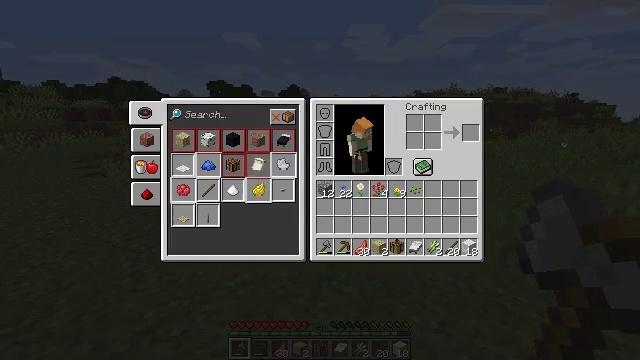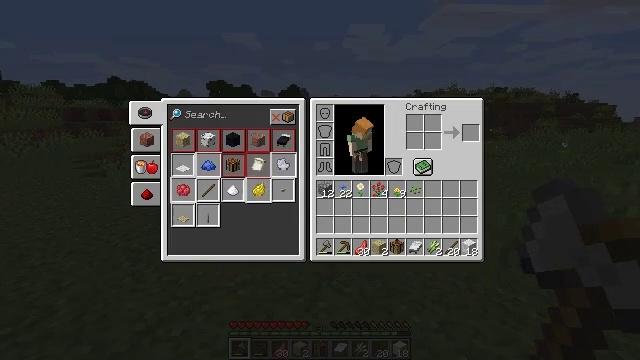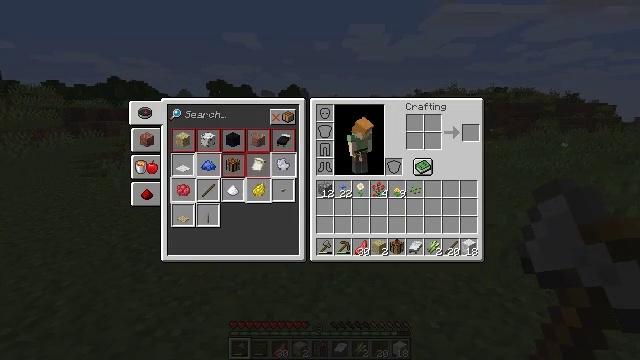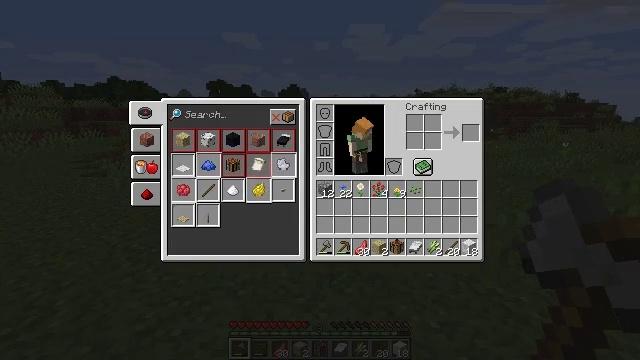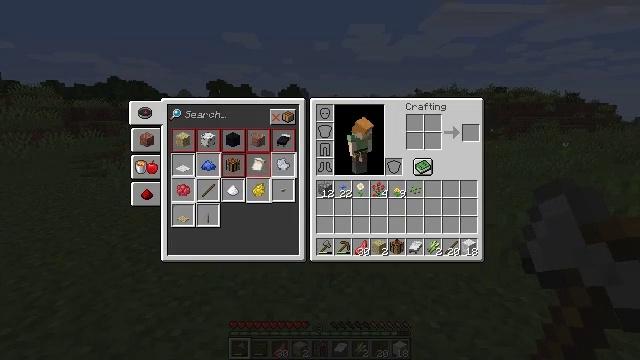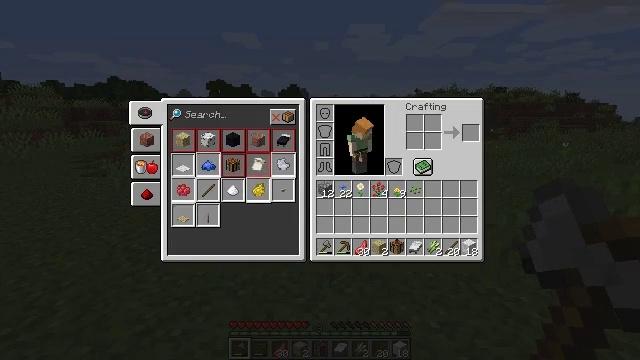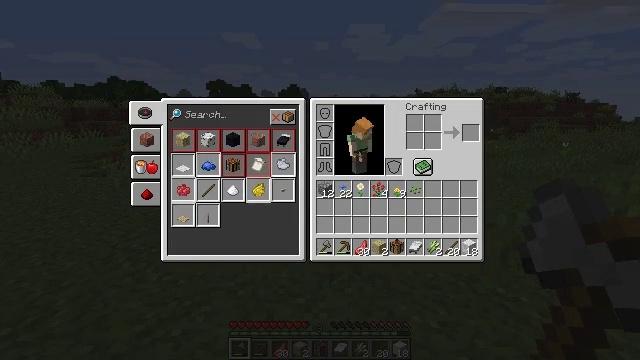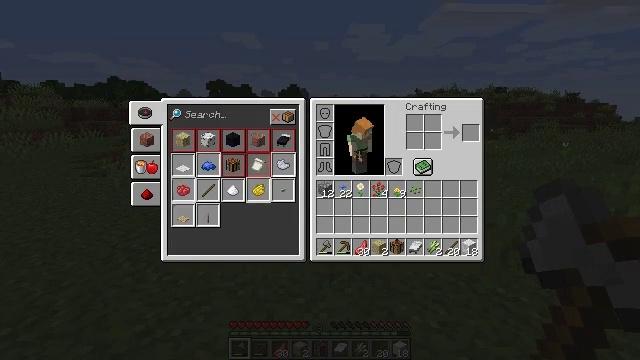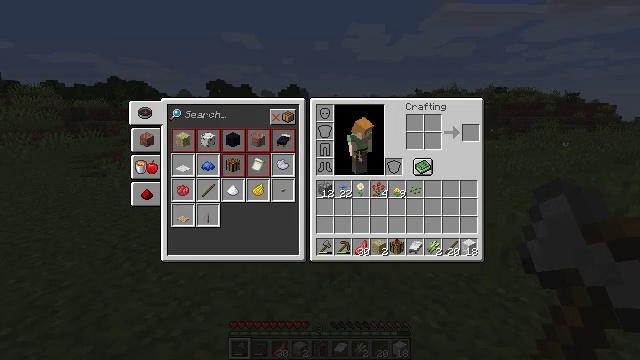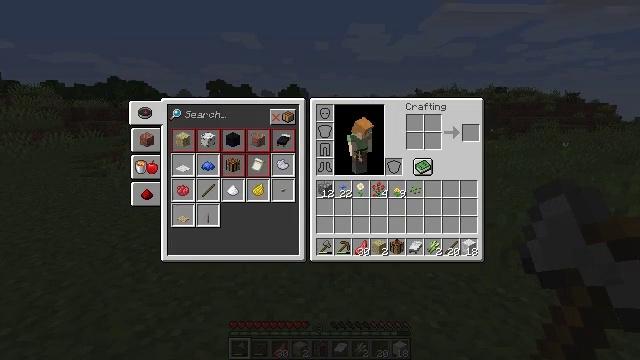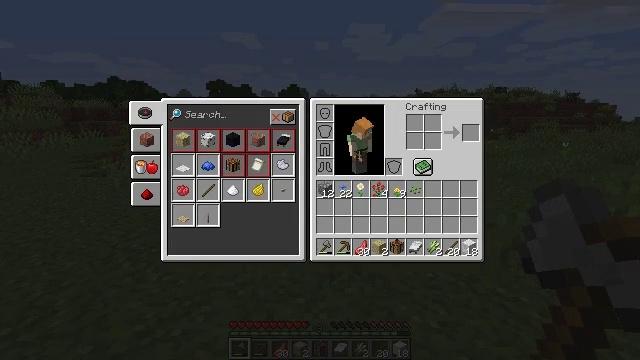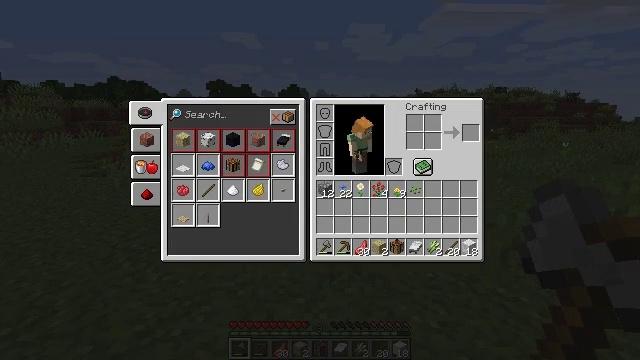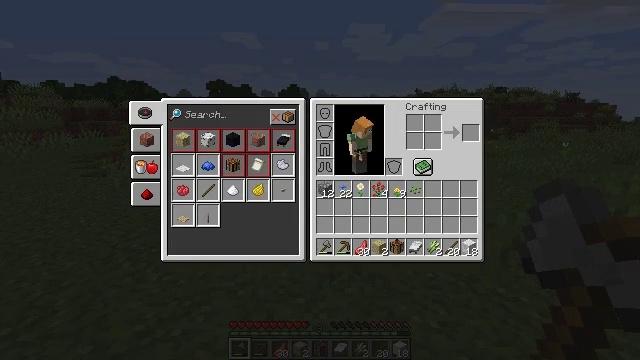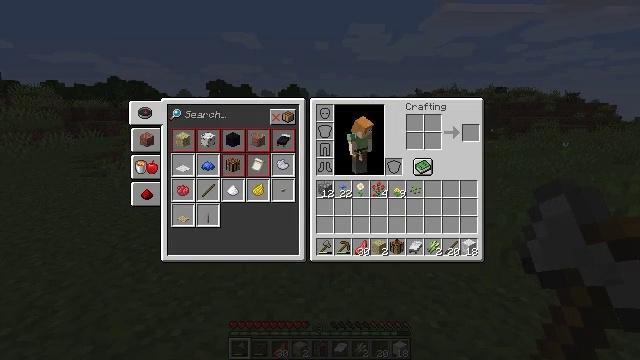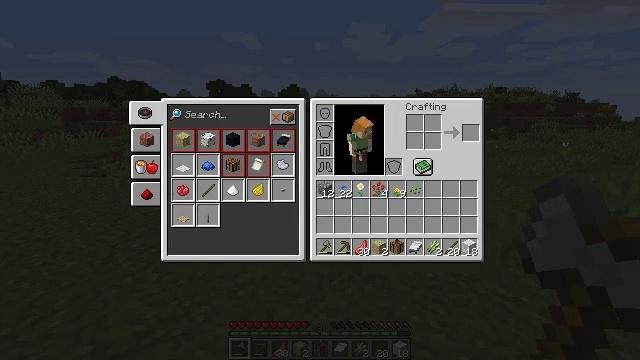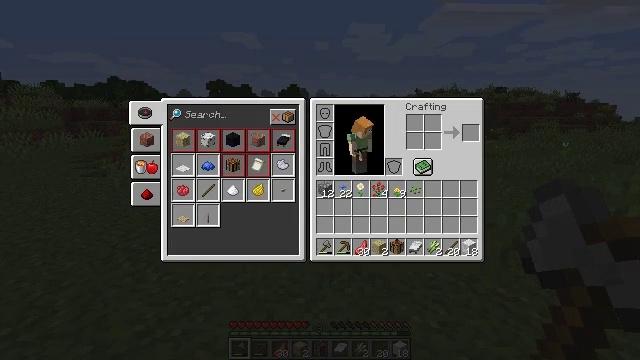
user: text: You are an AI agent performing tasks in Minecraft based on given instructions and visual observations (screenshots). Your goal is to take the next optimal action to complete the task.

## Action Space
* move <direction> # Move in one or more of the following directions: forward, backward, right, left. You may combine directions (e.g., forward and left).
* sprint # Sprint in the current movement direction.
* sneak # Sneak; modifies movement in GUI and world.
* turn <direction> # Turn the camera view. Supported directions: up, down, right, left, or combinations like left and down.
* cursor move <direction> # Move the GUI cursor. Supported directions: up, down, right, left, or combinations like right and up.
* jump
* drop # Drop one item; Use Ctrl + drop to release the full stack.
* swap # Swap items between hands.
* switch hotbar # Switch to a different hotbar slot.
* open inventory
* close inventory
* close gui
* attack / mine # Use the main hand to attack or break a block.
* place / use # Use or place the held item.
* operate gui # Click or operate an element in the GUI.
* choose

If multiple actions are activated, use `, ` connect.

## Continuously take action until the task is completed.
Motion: motion action
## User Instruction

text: Break the red tulip to collect it.
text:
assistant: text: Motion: no_op
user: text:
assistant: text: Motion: no_op
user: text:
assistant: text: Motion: no_op
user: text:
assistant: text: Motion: no_op
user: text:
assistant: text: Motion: cursor move left
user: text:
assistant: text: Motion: cursor move left
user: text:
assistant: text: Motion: no_op
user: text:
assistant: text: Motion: no_op
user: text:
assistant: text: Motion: no_op
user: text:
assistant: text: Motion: cursor move up
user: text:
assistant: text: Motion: cursor move right and up
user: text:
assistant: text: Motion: no_op
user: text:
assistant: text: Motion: no_op
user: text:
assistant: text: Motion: no_op
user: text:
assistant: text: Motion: no_op
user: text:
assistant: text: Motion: cursor move down
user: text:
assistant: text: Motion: no_op
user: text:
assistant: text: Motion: no_op
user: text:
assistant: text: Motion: no_op
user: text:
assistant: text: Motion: no_op
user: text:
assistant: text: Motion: no_op
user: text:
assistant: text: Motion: cursor move up
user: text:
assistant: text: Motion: no_op
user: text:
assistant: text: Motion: no_op
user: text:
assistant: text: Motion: no_op
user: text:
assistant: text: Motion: close inventory
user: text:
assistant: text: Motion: close inventory
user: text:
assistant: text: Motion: close inventory
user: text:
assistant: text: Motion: no_op
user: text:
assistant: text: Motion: move forward